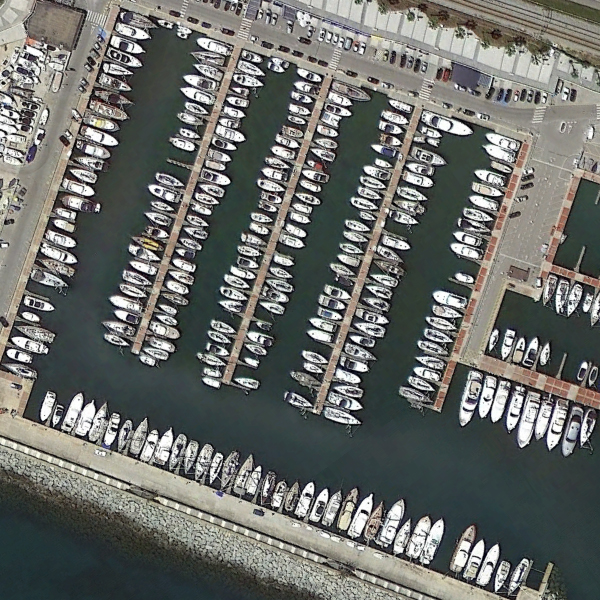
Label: Port